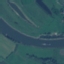
Land use / land cover class: River